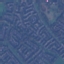
Label: Residential